Question: Can you please take a look at <URL> and let me know how to style the '<hr>' to look like following image:

I tried this:
'''
hr {
border-top: 3px solid red;
border-bottom: 3px solid blue;
}
'''
but it seems I need to use '::after Pseudo-element'. Thanks
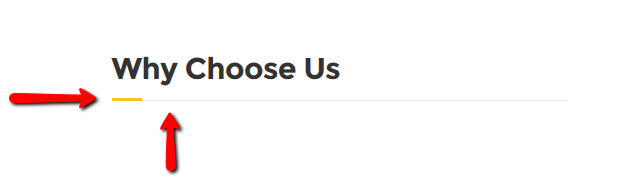
Answer: You can do it using ':before' :pseudo element:
'''
hr:before {
content: "";
width: 40px;
height: 3px;
background-color: #F8CC05;
position: absolute;
top: -4px;
left: -1px;
}
hr {
position: relative;
color: #DDDDDD;
}
'''
'''
<hr />
'''